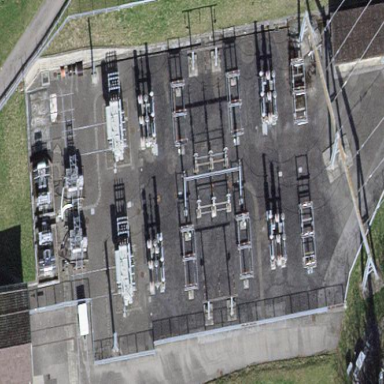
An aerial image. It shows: Distribution power substation secured by fence.